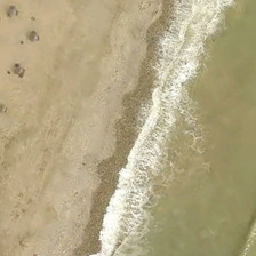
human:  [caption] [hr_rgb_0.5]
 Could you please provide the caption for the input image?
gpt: seven items are on the beach and the water is brown .

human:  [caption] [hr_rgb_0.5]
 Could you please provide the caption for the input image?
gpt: The sea was beating on the beach.

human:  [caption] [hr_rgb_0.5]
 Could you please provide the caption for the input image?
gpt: some macadom between the brown sand and epinephelos sea .

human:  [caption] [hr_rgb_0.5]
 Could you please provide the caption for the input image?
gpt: The sea beat against the beach.

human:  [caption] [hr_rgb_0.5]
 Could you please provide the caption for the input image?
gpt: white waves are between yellow beach and green ocean .